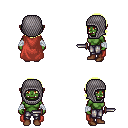
a pixel art fantasy rpg character, female body template, orc, green skin, maroon cape, metal pants, gold long bangs hairstyle, chain hood, white cloth bandages, brown shoes, dagger, four views (front, back, left, right), 2x2 character sprite sheet, small pixel art, hard edges, no anti-aliasing